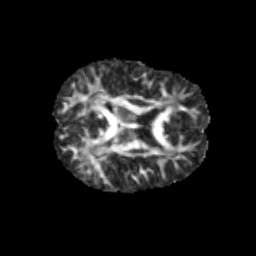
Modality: FA
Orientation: axial
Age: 10
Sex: male
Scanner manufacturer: siemens
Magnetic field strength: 3 T
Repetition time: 3.8 s
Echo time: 0.07 s